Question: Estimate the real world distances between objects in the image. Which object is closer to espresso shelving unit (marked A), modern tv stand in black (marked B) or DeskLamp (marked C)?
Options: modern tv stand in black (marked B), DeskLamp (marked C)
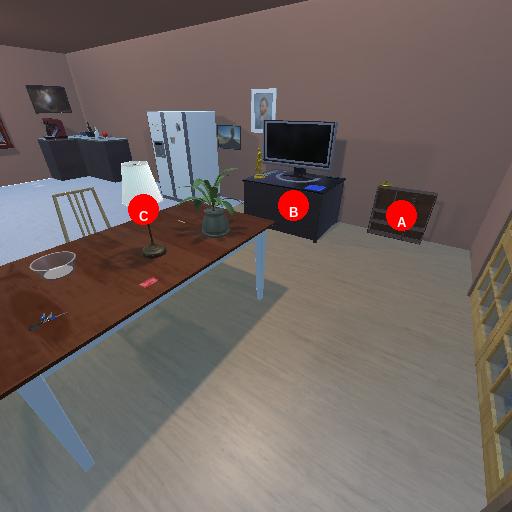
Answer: modern tv stand in black (marked B)